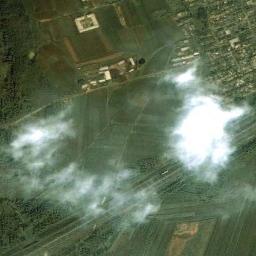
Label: cloud